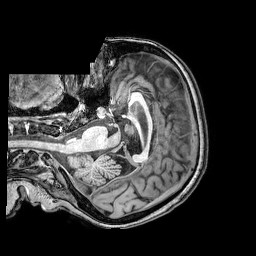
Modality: T1w
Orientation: axial
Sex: female
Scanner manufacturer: philips
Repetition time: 0.008318 s
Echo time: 0.00382 s